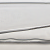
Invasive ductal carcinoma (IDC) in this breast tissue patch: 0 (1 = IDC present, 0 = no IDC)